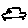
Label: car